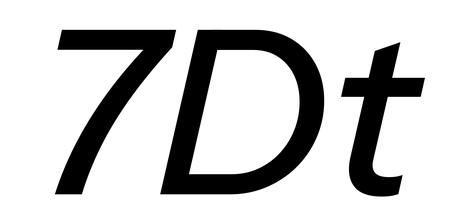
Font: InstrumentSans-Italic_Medium_Italic